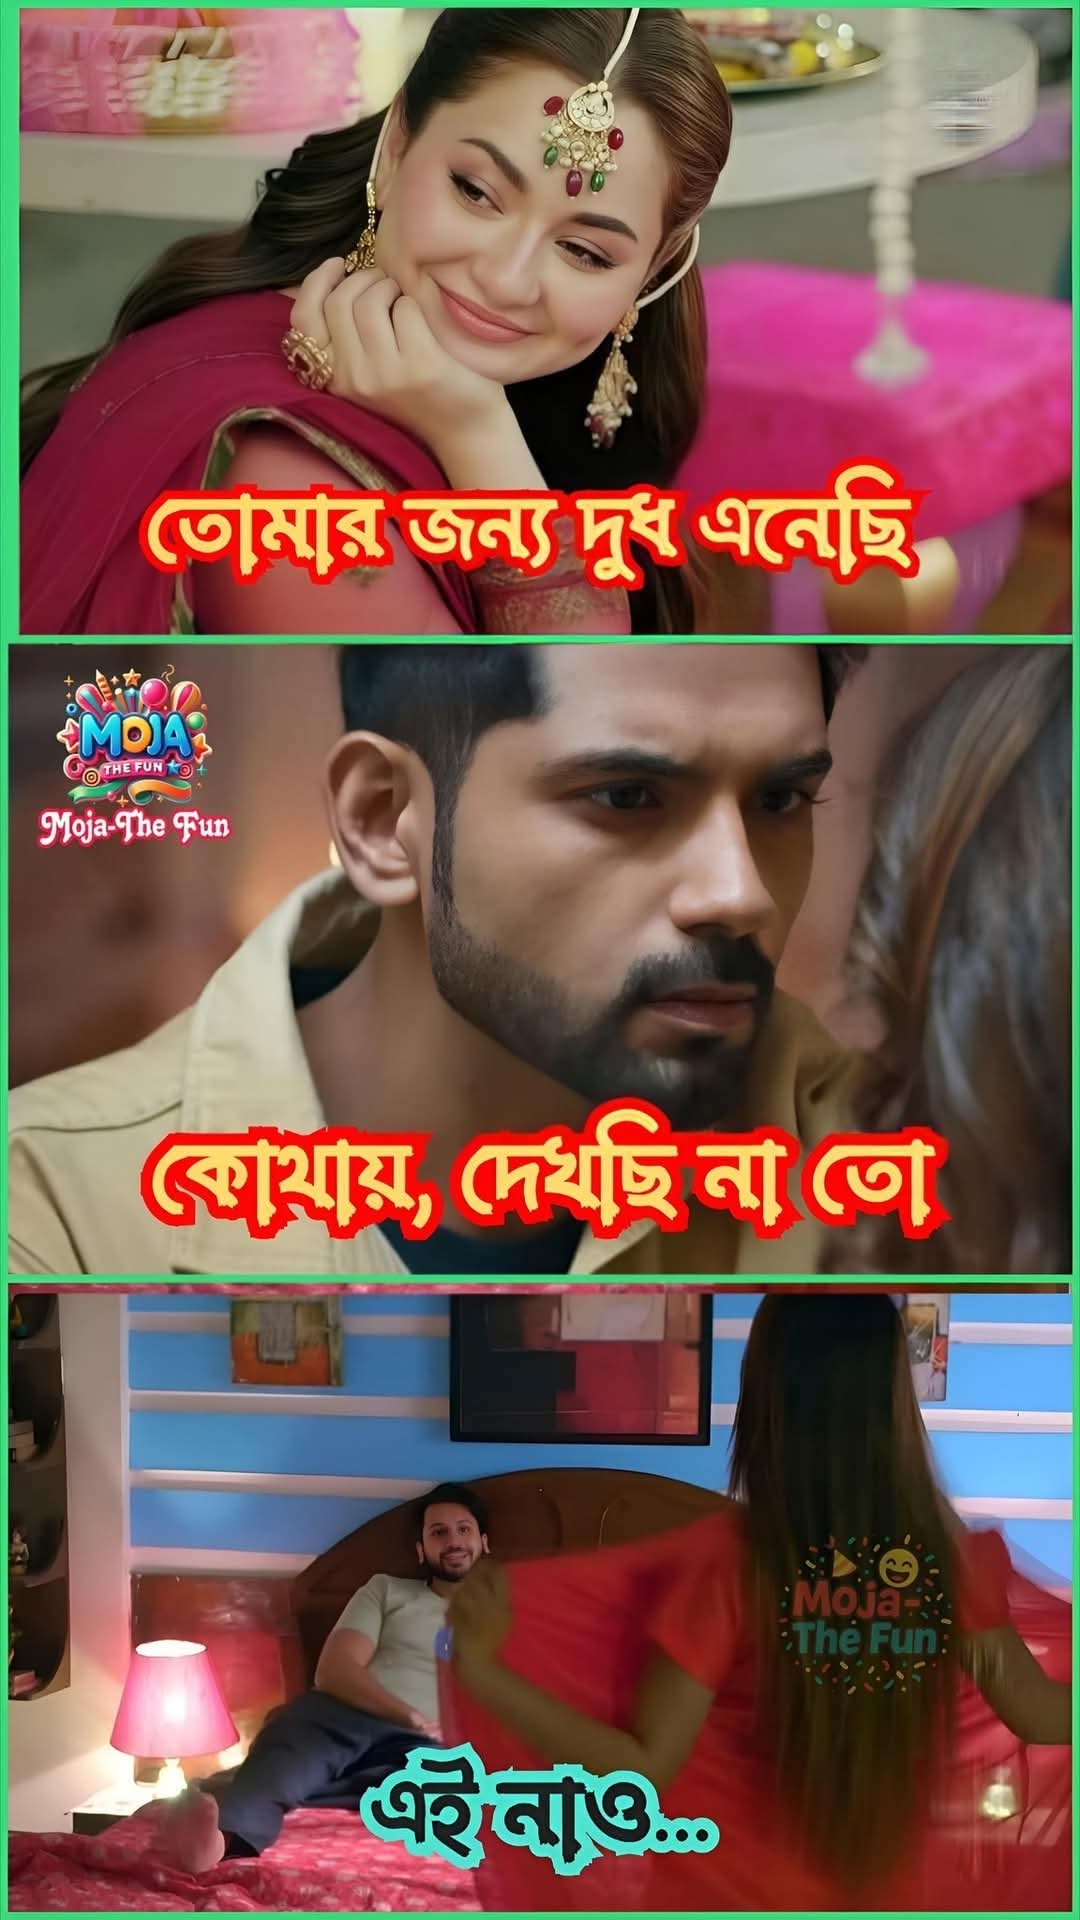
Text: তোমার জন্য দুধ এনেছি,
কোথায়, দেখছি না তো
এই নাও...
Label: Non Hate